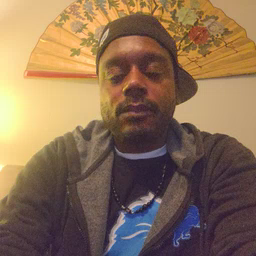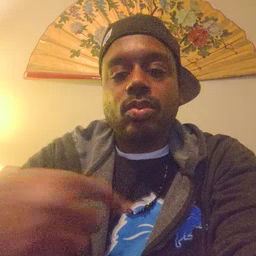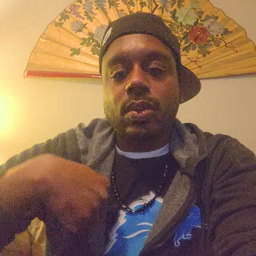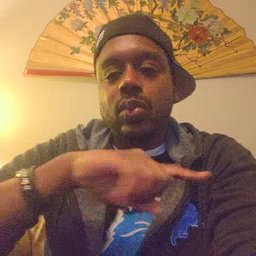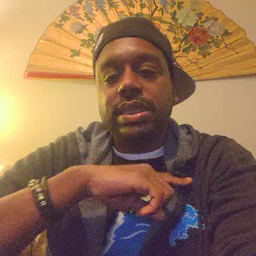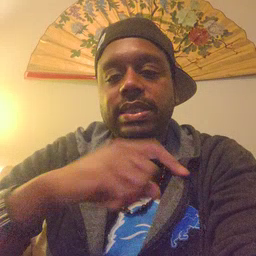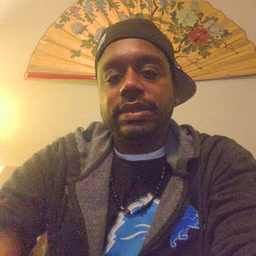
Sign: weus